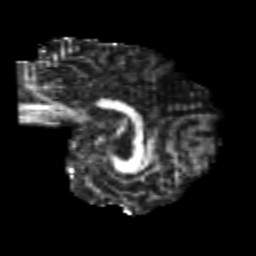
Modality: FA
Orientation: sagittal
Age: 20
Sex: female
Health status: healthy
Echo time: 0.074 s